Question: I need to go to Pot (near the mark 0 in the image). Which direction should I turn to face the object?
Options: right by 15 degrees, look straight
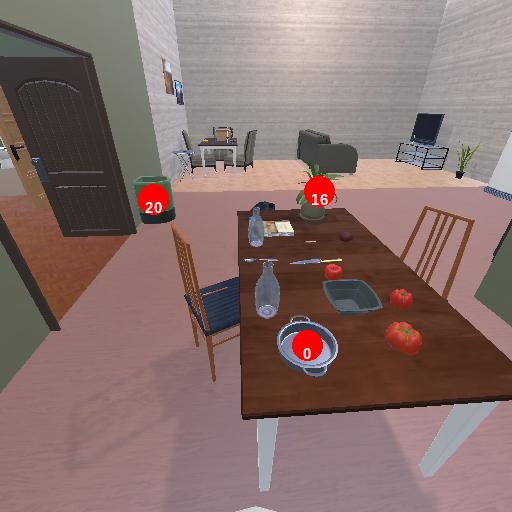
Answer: right by 15 degrees